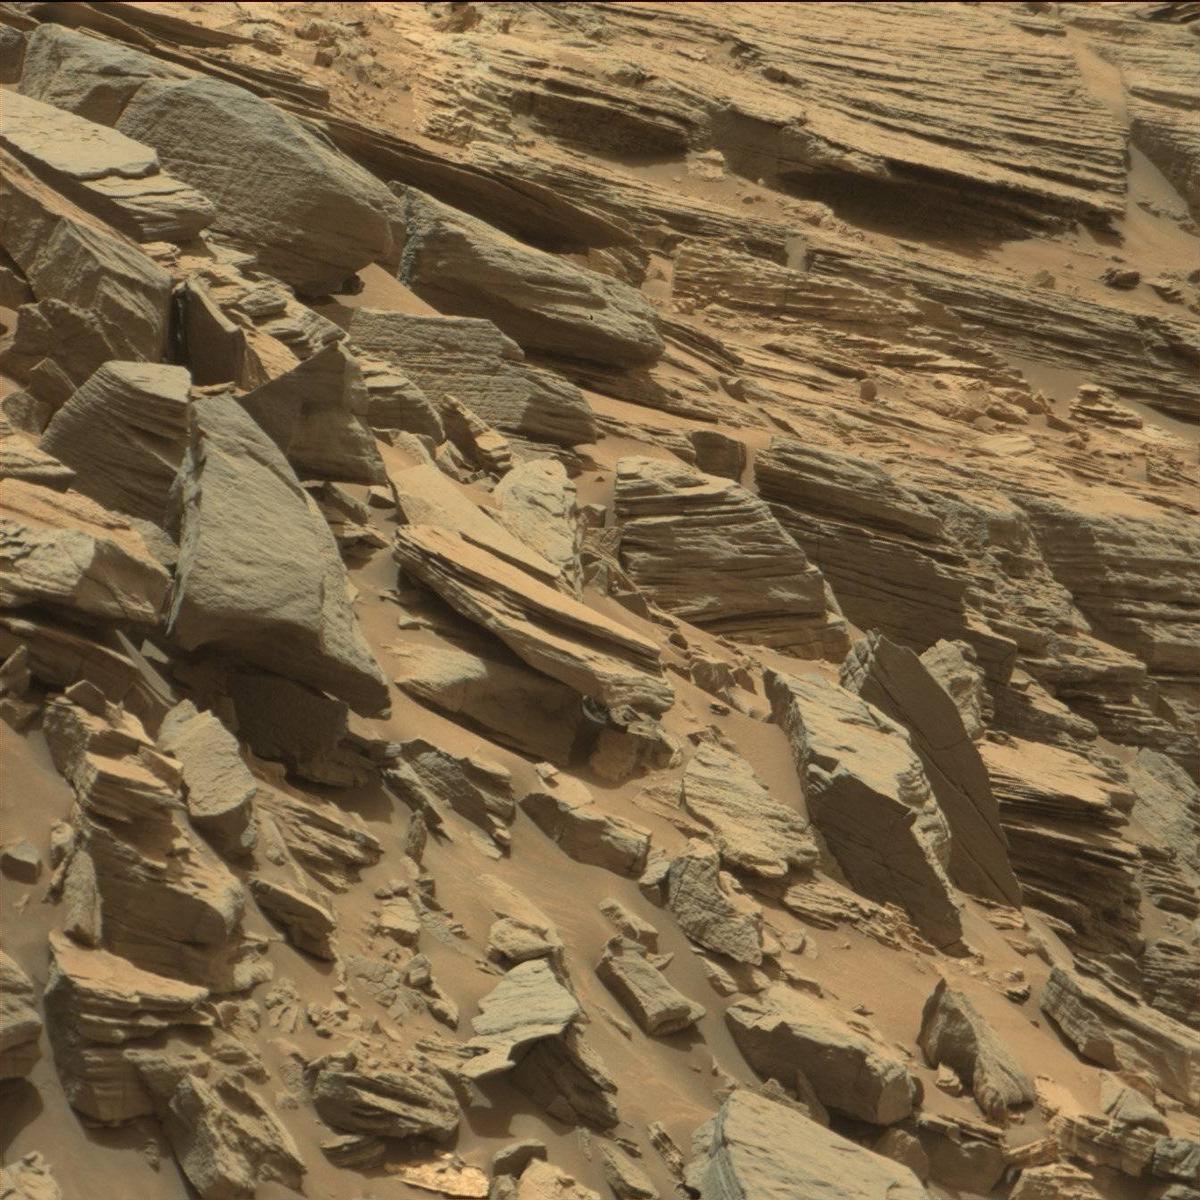
Terrain classes present: Bedrock, Sand / Soil